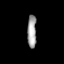
Tissue: skin
Cell type: Fibroblasts
Senescence score: 0.7861
Nuclear area (px): 292
Mean DAPI intensity: 161.298